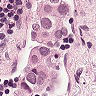
Metastatic tissue present: yes